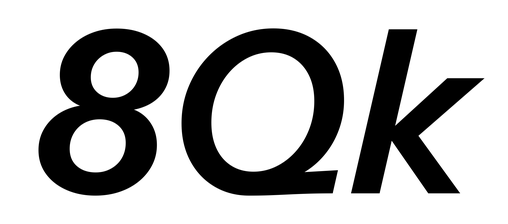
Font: InstrumentSans-Italic_SemiBold_Italic